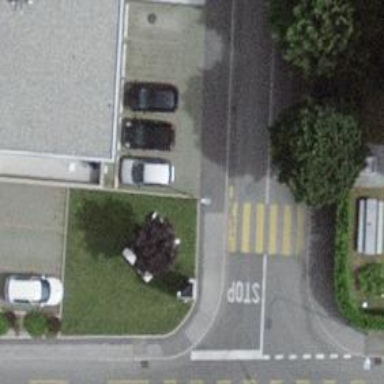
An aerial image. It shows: Zebra crossing on the road.